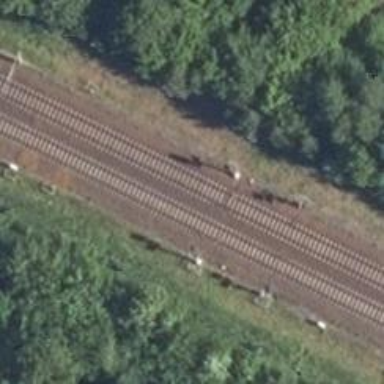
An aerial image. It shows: Railway signal.